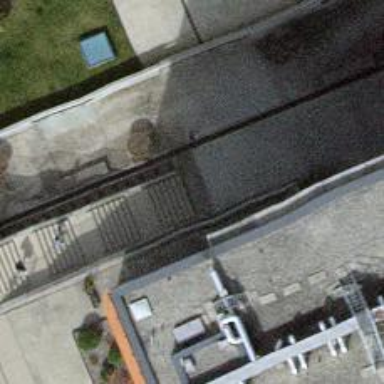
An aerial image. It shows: Concrete steps.